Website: lowes
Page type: billing-address
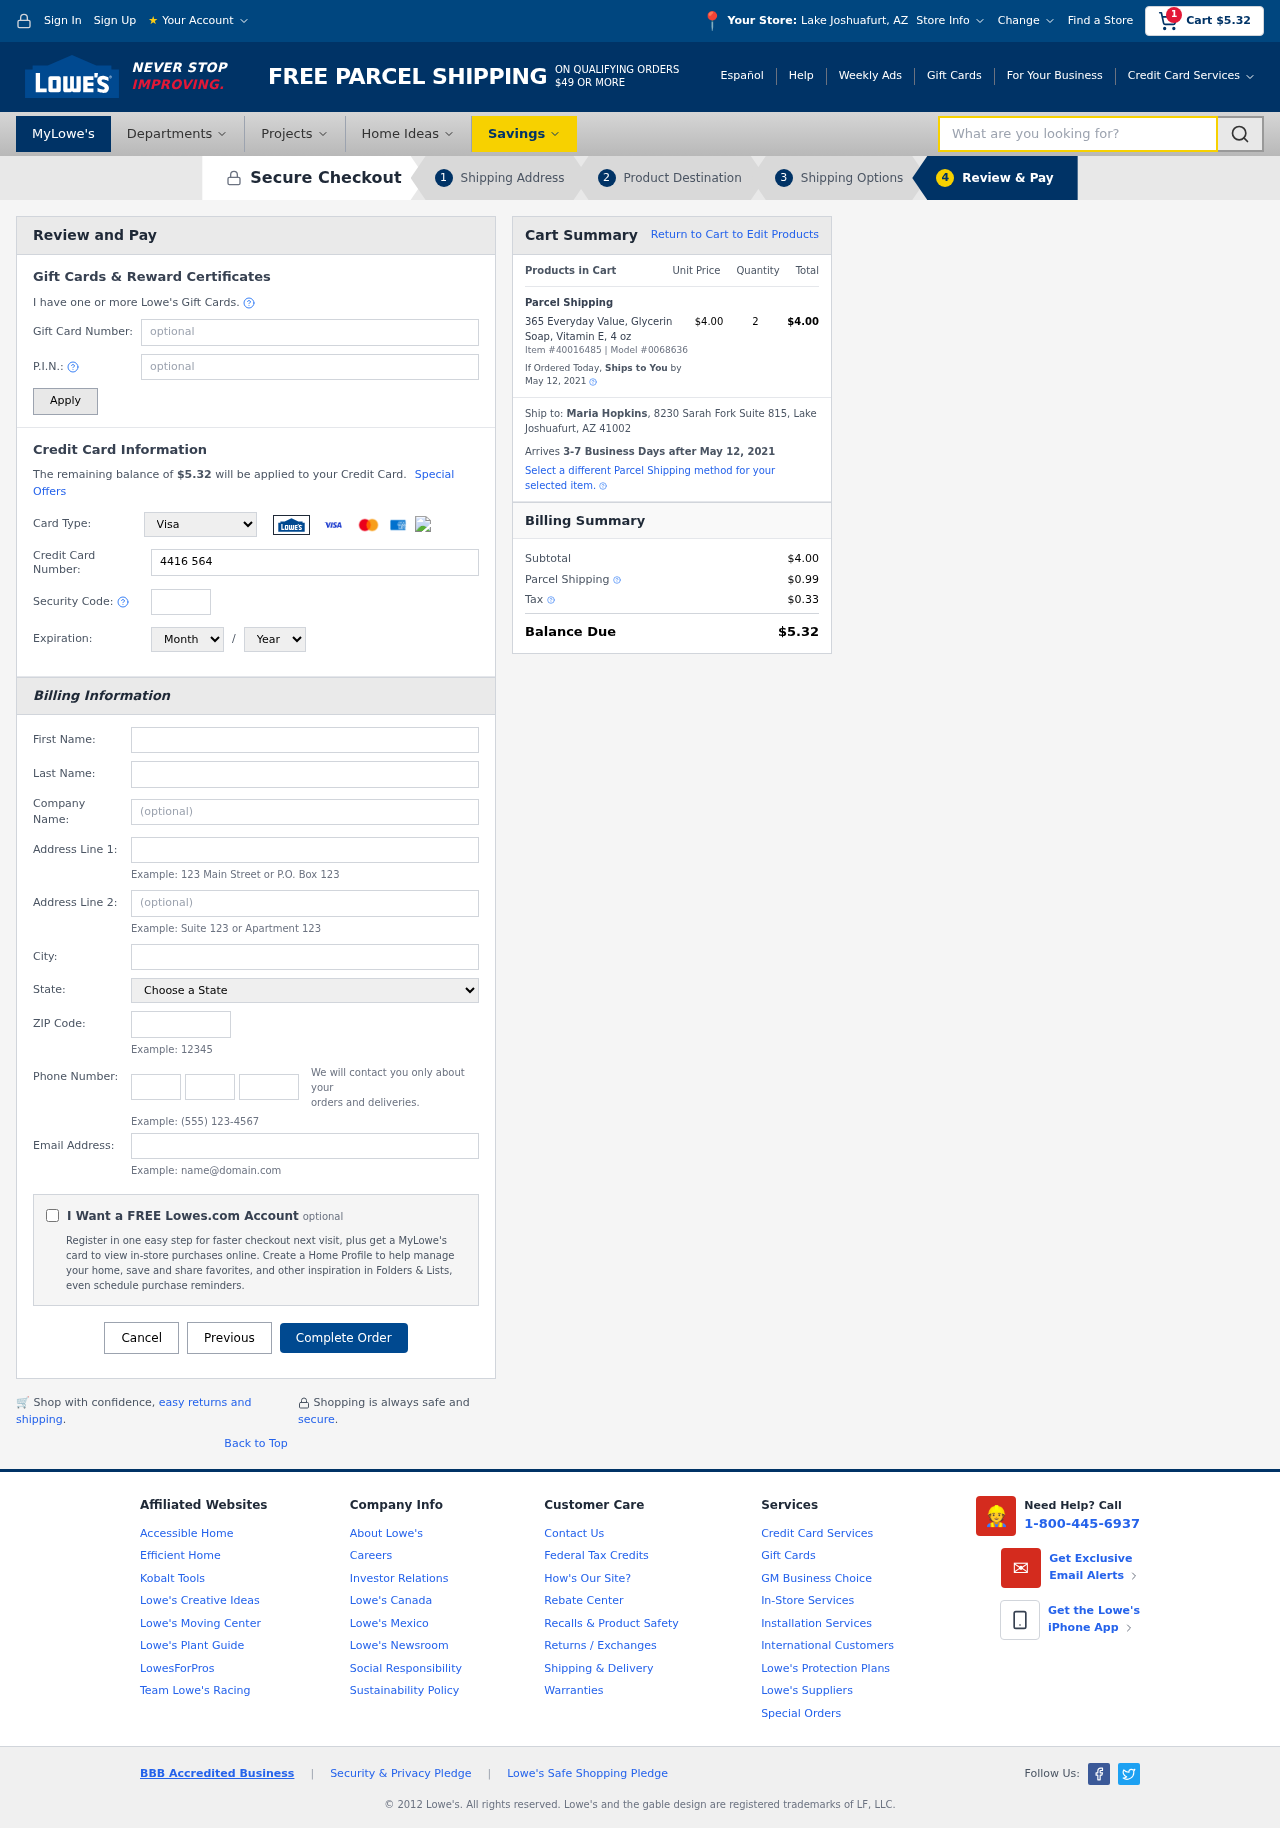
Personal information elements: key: PII_CARD_CVV
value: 907
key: PII_CARD_EXPIRY_MONTH
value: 08
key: PII_CARD_EXPIRY_YEAR
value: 30
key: PII_CARD_NUMBER
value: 4416 5646 4245 8579
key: PII_CARD_TYPE
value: Visa
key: PII_CITY
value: Lake Joshuafurt
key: PII_CITY_STATE
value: Lake Joshuafurt, AZ
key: PII_EMAIL
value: maria_hopkins@hotmail.com
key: PII_FIRSTNAME
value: Maria
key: PII_FULLNAME
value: Maria Hopkins
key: PII_LASTNAME
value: Hopkins
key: PII_PHONE_AREA
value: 358
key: PII_PHONE_PREFIX
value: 463
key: PII_PHONE_SUFFIX
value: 9952
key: PII_POSTCODE
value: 41002
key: PII_STATE
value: Arizona
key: PII_STREET
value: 8230 Sarah Fork Suite 815
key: PII_STREET2
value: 54805 Jimenez Courts Suite 242
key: PII_CITY_STATE_ZIP
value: Lake Joshuafurt, AZ 41002
Product elements: key: PRODUCT1_NAME
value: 365 Everyday Value, Glycerin Soap, Vitamin E, 4 oz
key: PRODUCT1_PRICE
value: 4
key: PRODUCT1_QUANTITY
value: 2
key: PRODUCT_ITEM_NUMBER
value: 40016485
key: PRODUCT_MODEL_NUMBER
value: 0068636
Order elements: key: ORDER_SUBTOTAL
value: $5.32
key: ORDER_TOTAL
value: $5.32
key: ORDER_SHIPPING_DATE
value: May 12, 2021
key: ORDER_SUBTOTAL
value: $4.00
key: ORDER_DELIVERY_DATE
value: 3-7 Business Days after May 12, 2021
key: ORDER_SHIPPING_DATE2
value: May 12, 2021
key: ORDER_SUBTOTAL2
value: $4.00
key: ORDER_SHIPPING_COST
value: $0.99
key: ORDER_TAX
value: $0.33
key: ORDER_TOTAL2
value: $5.32
Search elements: key: HEADER_SEARCH
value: What are you looking for?